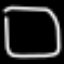
Label: square